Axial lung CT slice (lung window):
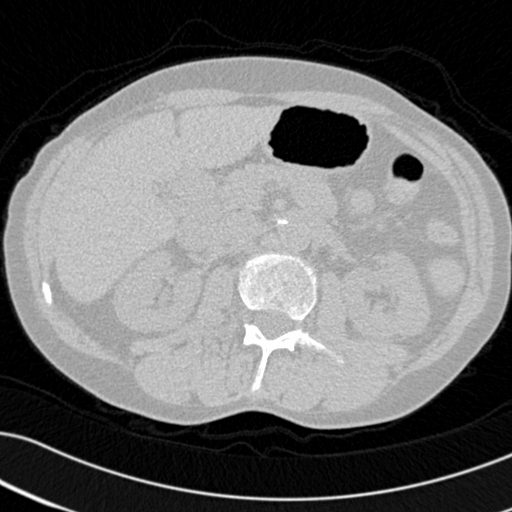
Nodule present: no